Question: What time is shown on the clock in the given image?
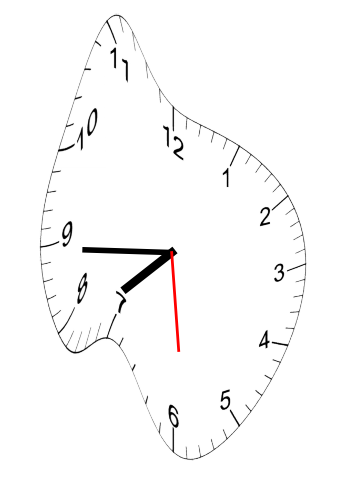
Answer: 07:44:29